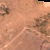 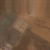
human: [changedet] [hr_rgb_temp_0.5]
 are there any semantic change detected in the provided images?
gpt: Desert left the place to urbanization.